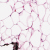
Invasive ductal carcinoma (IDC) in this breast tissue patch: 0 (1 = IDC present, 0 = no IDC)